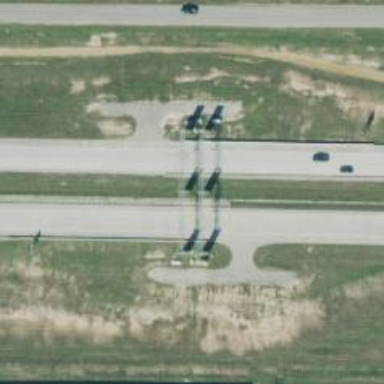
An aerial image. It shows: Toll gantry on the road.